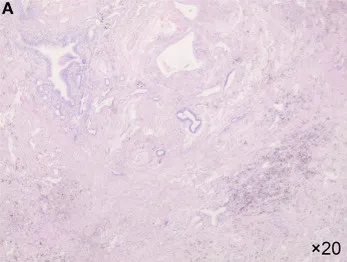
The HE showed an increase in the number of residue cancer cells, but fibrosis still predominated in 20x.
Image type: pathology (h&e)